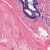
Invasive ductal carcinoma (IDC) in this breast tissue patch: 0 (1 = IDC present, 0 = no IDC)